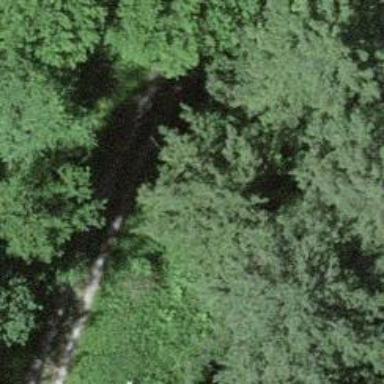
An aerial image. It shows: Evergreen needle-leaved tree.